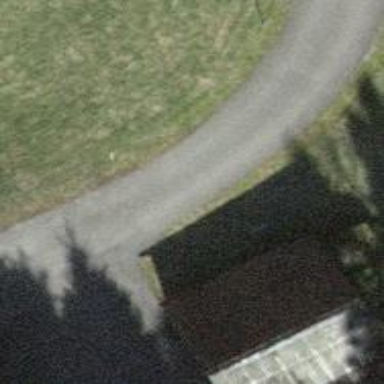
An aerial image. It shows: Gravel track.